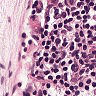
Metastatic tissue present: no